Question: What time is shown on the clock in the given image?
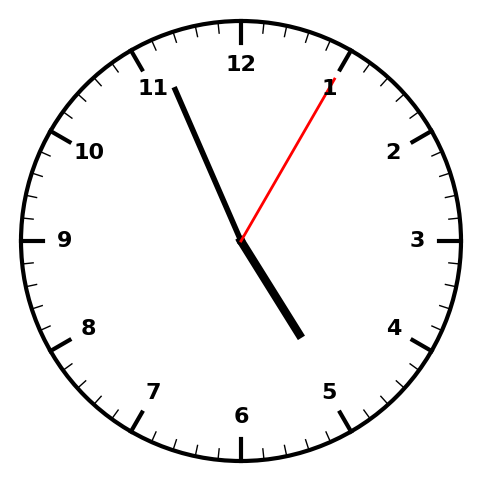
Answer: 04:56:05